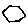
Label: hexagon